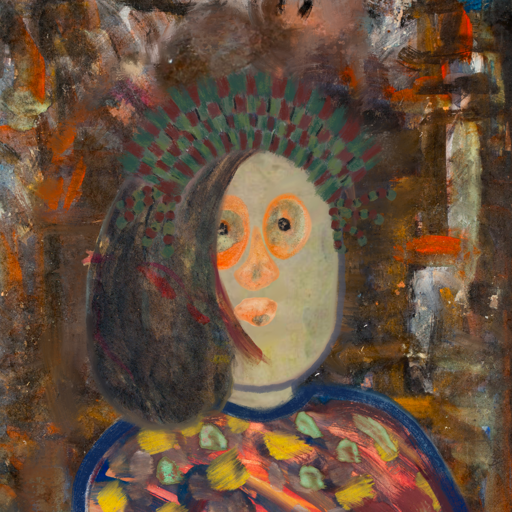
Background: GypsyQueen, Head And Neck Front: Hill_Girl, Face Front: Childish, Bust: Mother_And_Son_Mother, Hair Front: Gypsy_Mother, Head Accessory: After_Raid_Crown, Second Necklace: Blank, Necklace: Blank, Baby: Blank